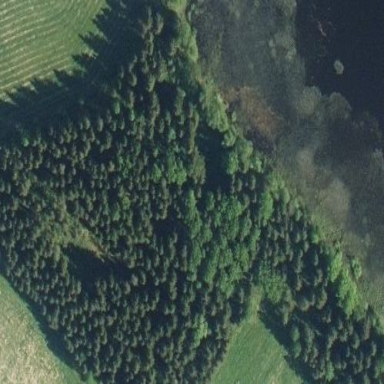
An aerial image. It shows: Woodland with evergreen needle-leaved trees.